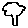
Label: tree